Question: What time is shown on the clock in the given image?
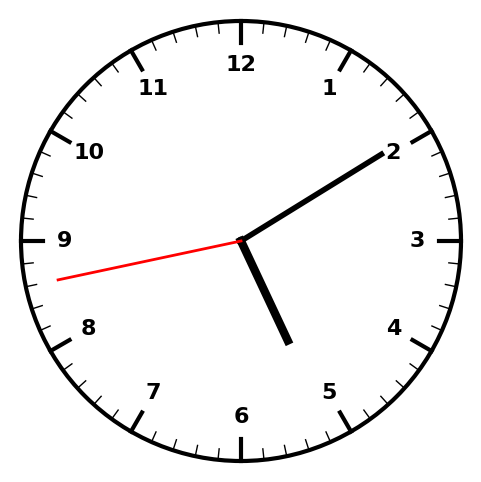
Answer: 05:09:43